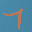
Label: 7